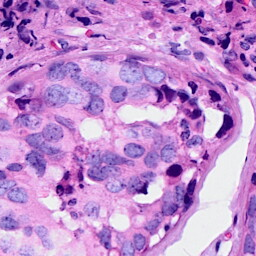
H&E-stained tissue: Breast